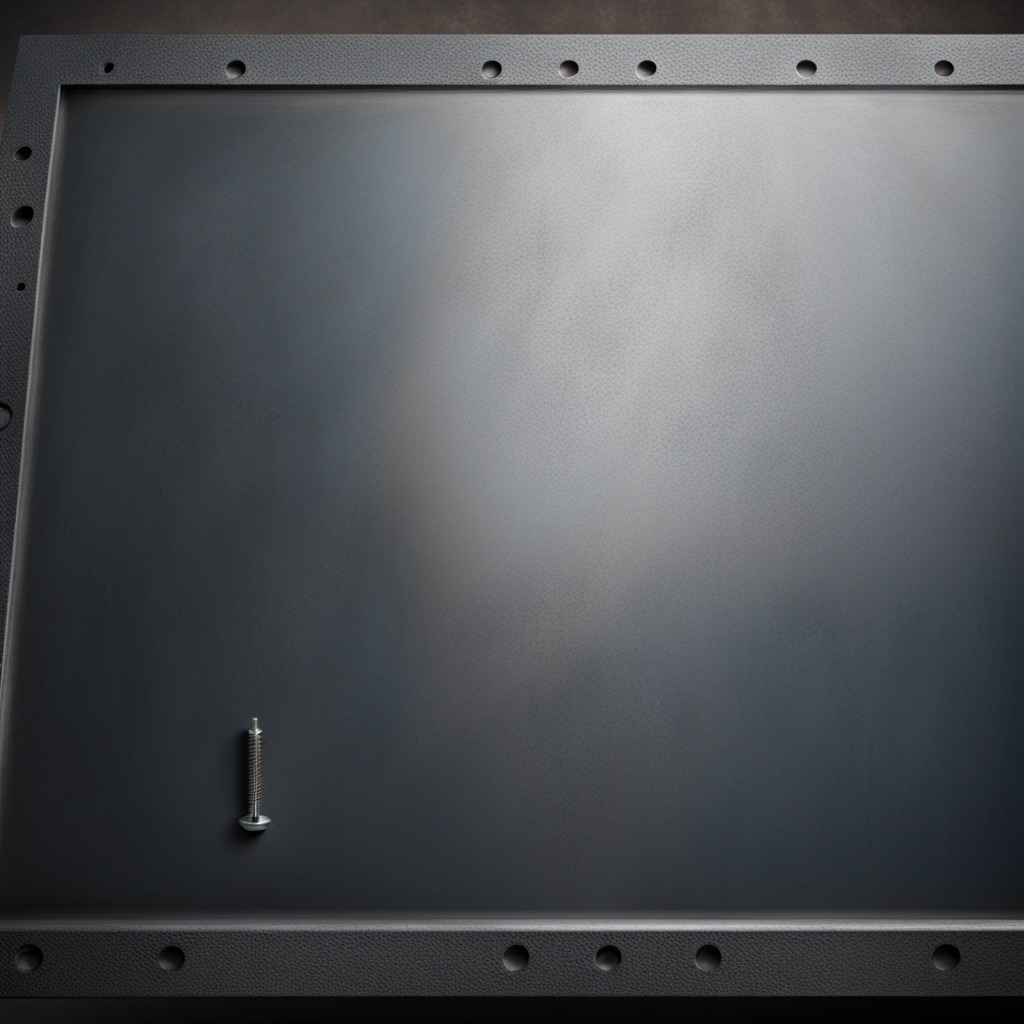
A metal screw is lying on the cold steel table in a mining workshop.